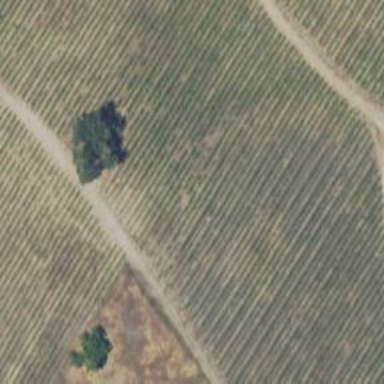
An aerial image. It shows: Vineyard with grape crops.